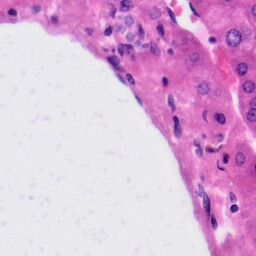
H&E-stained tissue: Liver